Question: Please let me know how to add textview over imageview with background transparent as per image. Detail is I want to add two textview over imageview, one textview is title and the rest one is description. And background is transparent. Please help.
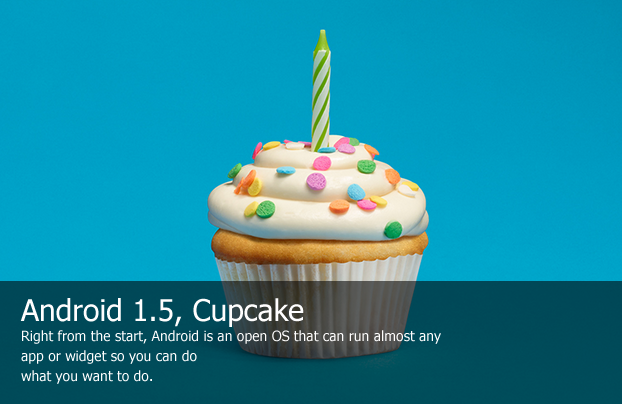
Answer: I think you should use merge tag in xml of your layout.. For example <URL>